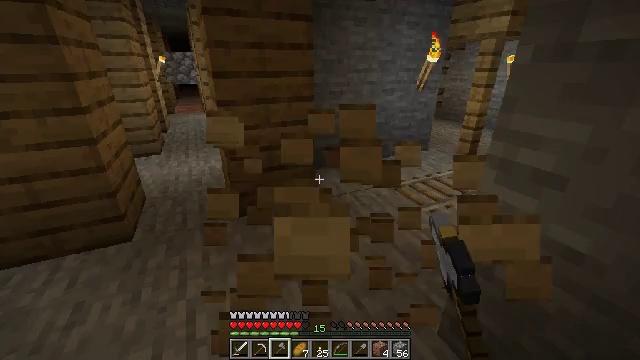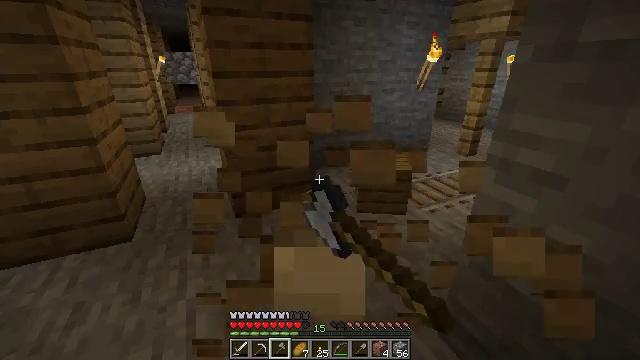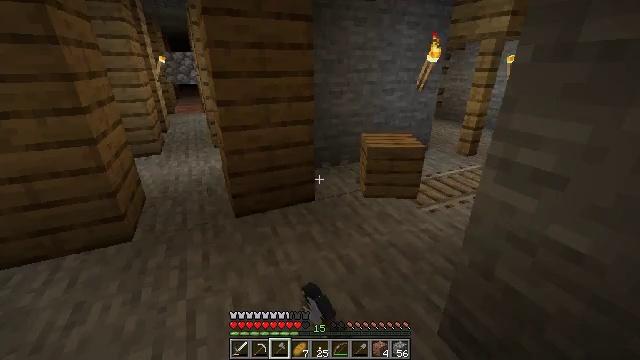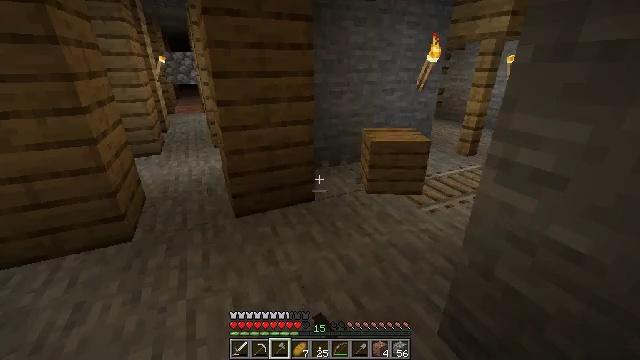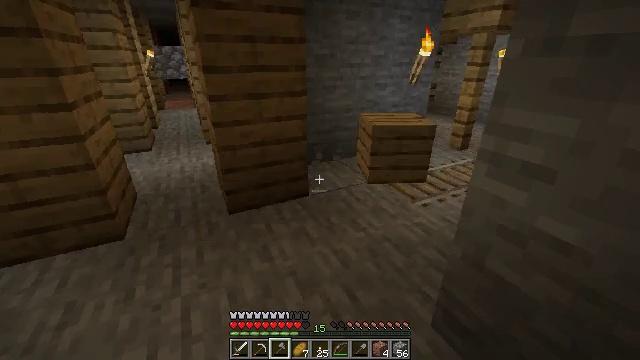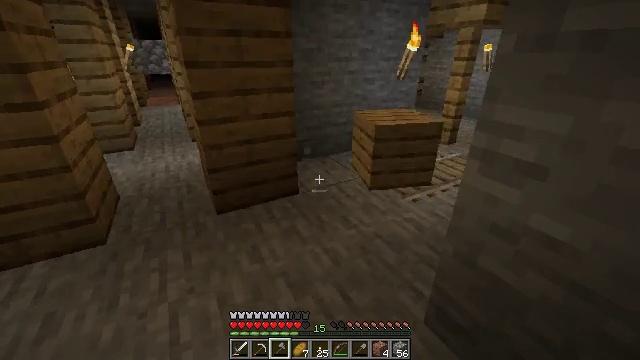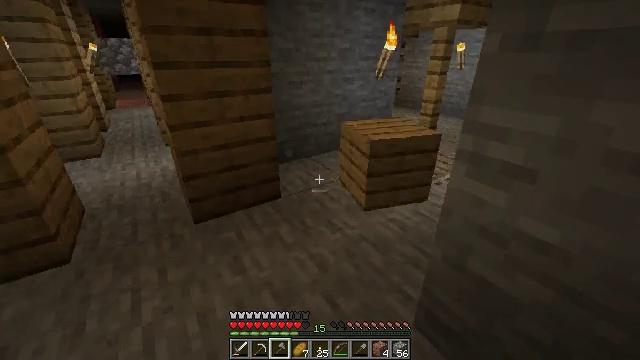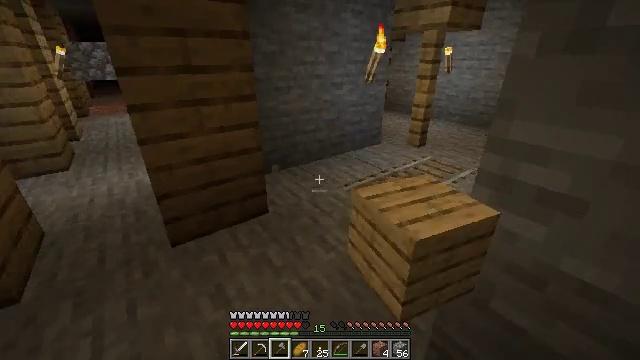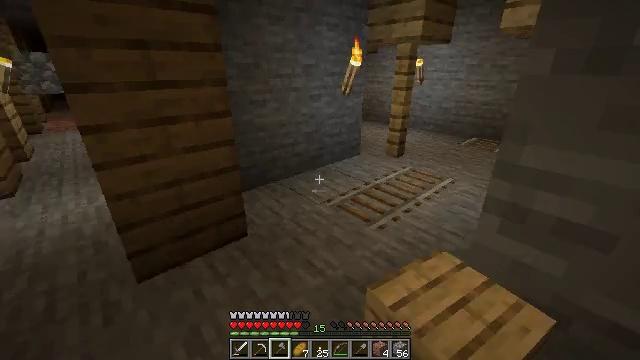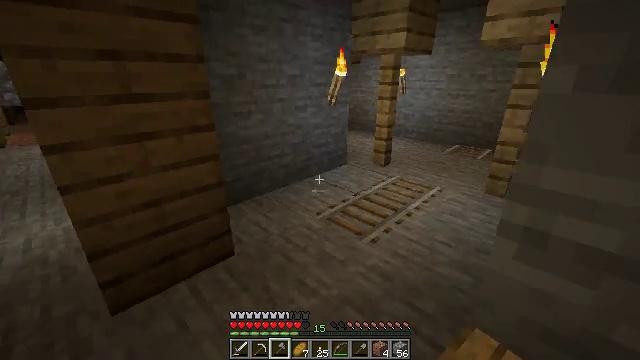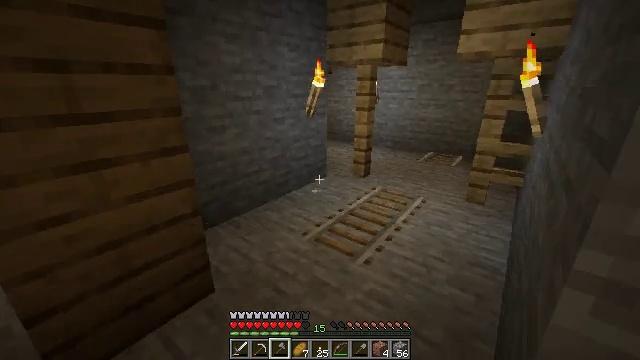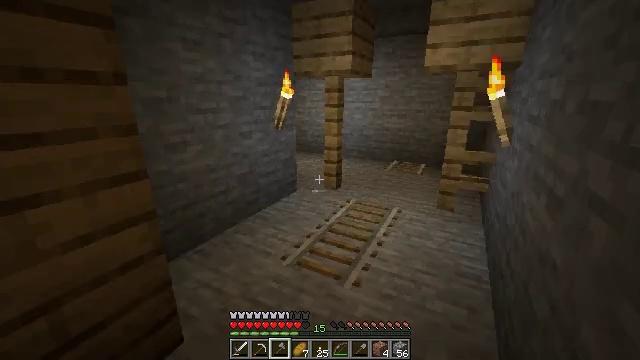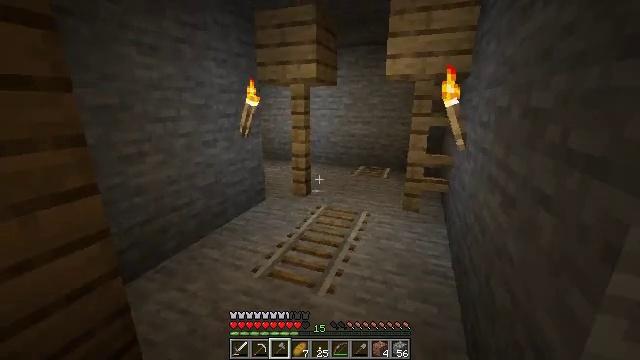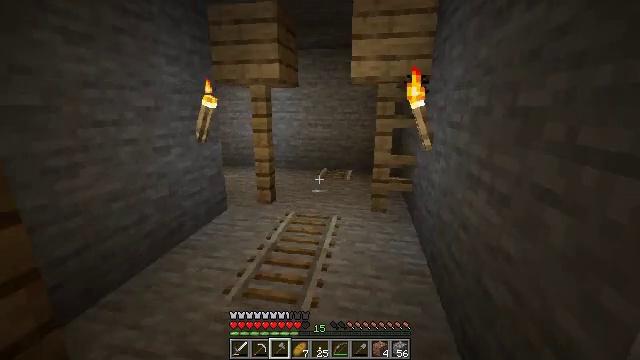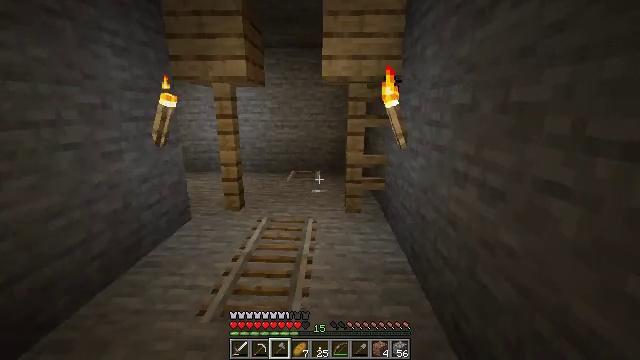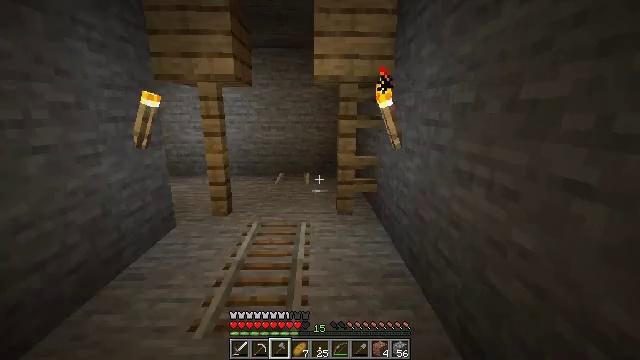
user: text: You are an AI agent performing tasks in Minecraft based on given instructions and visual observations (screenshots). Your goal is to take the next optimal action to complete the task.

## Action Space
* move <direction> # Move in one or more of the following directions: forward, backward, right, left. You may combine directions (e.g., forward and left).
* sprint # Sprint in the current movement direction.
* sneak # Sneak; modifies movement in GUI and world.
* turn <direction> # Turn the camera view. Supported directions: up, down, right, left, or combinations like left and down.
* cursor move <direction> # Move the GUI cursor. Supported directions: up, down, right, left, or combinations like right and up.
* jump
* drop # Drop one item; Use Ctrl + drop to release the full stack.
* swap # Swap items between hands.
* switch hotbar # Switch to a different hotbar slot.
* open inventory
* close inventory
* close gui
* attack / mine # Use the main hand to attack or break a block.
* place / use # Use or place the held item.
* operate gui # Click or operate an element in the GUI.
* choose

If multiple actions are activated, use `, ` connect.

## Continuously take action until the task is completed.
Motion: motion action
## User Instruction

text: Mine the rail.
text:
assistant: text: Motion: attack / mine
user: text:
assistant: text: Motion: attack / mine
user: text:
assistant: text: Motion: no_op
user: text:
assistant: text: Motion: turn right and down
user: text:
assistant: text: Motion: move forward, turn right and down
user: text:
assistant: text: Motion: move forward, turn right
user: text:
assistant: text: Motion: move forward, turn right
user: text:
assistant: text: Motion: move forward and move left, turn right and up
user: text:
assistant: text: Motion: move forward and move left, turn right and up
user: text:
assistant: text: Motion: move forward and move left, turn right and up
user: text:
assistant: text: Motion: move forward and move left, turn right and up
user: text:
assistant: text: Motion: move forward and move left, turn right and up
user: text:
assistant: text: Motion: move forward and move left, turn right
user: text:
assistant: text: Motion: move forward and move left, turn right
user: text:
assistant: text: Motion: move forward, turn right
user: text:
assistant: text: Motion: move forward
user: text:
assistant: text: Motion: move forward
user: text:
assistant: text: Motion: move forward
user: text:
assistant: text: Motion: move forward
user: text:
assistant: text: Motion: move forward
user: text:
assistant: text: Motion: move forward
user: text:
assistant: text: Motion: move forward
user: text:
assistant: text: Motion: move forward
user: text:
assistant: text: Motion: move forward
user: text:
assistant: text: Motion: move forward
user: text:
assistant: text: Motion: move forward
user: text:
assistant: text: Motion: move forward
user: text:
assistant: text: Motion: move forward
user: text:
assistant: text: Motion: move forward
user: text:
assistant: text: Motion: move forward, turn down